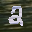
Label: 2